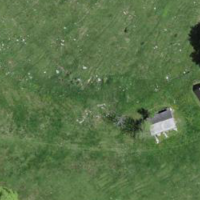
EUNIS habitat code: 23
Species observed at this site:
Euphorbia cyparissias